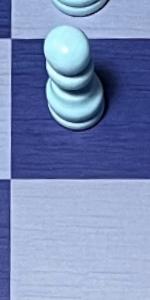
Label: Empty